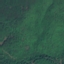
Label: Forest